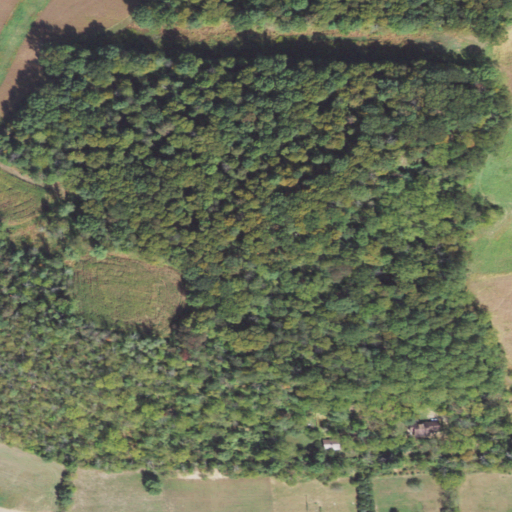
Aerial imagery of mountain in Pennsylvania named Spotts Knob containing deciduous forest, pasture, mixed forest, open development, and cultivated crops